Question: My Output is correct but I want to know how actually STUFF works.
I have the simple query which returns me total number of months between '@startDate' & '@endDate'.
I am storing that months into the the @cols by help of .
Query is like this :
'''
SELECT DISTINCT ','
+ Quotename(CONVERT(CHAR(10), startdate, 120))
FROM #tempdates
'''
1. "," in the query should print before the values but it print like below O/P.
2. If I remove XML Path from the stuff I am getting null value.
3. How actually STUFFworks with XML path
Here's My output :

'''
DECLARE @cols AS NVARCHAR(MAX),
@query AS NVARCHAR(MAX),
@startdate datetime = '1-Jan-2014',
@enddate datetime = '1-Jun-2014'
;with cte (StartDate, EndDate) as
(
select min(@startdate) StartDate, max(@enddate) EndDate
union all
select dateadd(mm, 1, StartDate), EndDate
from cte
where StartDate < EndDate
)
select StartDate
into #tempDates
from cte
select @cols = STUFF((SELECT distinct ',' + QUOTENAME(convert(CHAR(10), StartDate, 120))
from #tempDates
FOR XML PATH(''), TYPE
).value('.', 'NVARCHAR(MAX)')
,1,1,'')
select @cols
drop table #tempDates
'''
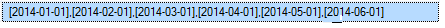
Answer: Stuff works on strings, the only thing its doing on your SQL is remove the initial comma from position 1. Without stuff it would look like ,a,b,c,d but when you stuff the position one with an empty value it transforms it to a,b,c,d
Your question is probably more about what FOR XML is doing. In this case, the 'FOR XML' is being applied as a "trick" to concatenate all the rows from '#tempDates' in one long comma-separated string ,a,b,c,d and stuff is just removing that first comma.
For xml is creating a string x = ',a' + ',b' +',c' + ',d' so x ends up as ',a,b,c,d'
'Stuff(x,1,1,'')' is replacing only the comma in position 1 to 1 with '' therefore is now x='a,b,c,d'
'''
[STUFF ( character_expression , start , length , replaceWith_expression )]
'''